Question: I want to display <URL> in my page. I do that like this:
'''
<img alt="logo" src="/assets/logo.svg">
'''
But this is the result:

I have those ugly lines around the central circle but they are not there when I open the SVG file.
Is it a browser bug?
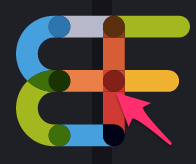
Answer: It's called antialiasing and all browsers have it to blend shapes together. It can be disabled by setting shape-rendering="crispEdges" or shape-rendering:crispEdges as a CSS style.
Two of your shapes could do with having this set, the polygon above the circle and the path below it.